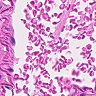
Metastatic tissue present: no